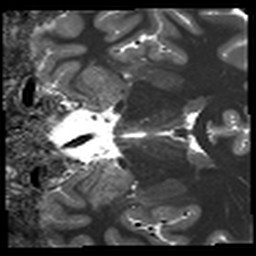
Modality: T1map
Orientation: coronal
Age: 24
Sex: male